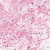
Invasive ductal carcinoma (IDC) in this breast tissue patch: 0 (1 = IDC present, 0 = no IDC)